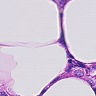
Metastatic tissue present: yes